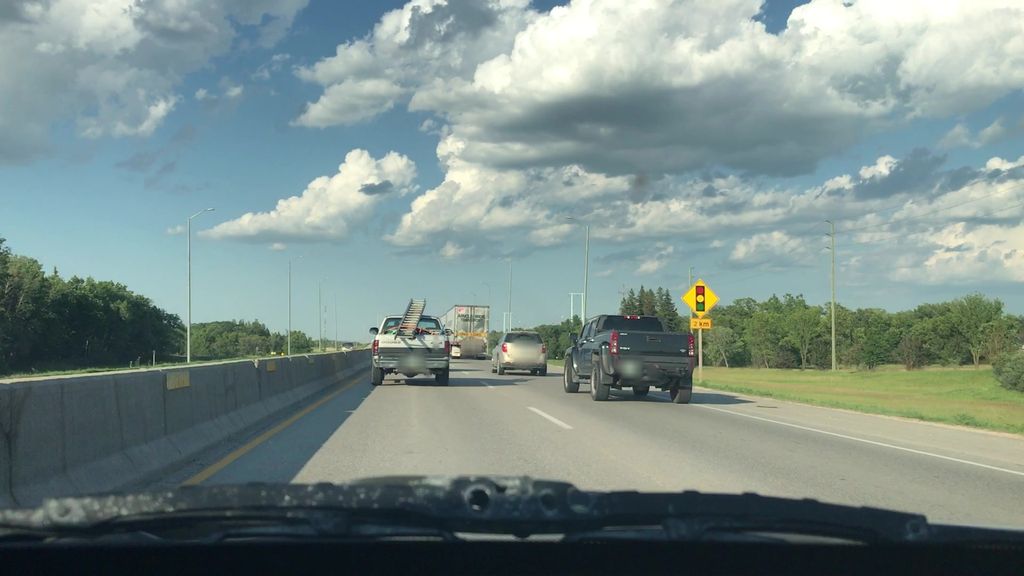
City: winnipeg